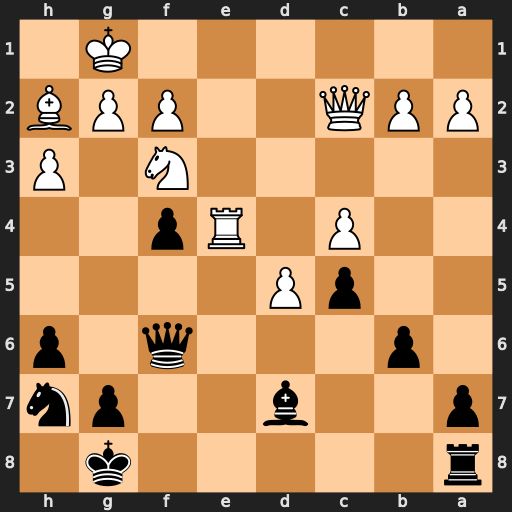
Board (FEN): r5k1/p2b2pn/1p3q1p/2pP4/2P1Rp2/5N1P/PPQ2PPB/6K1
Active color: b
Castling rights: -
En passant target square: -
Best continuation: Bf5 Qe2 Bxe4